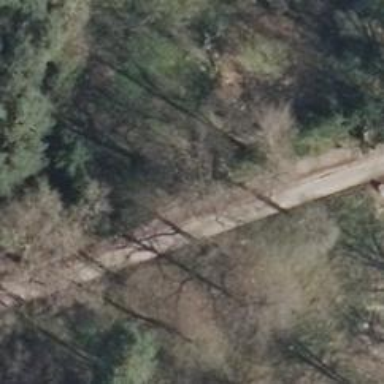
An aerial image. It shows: Deciduous tree with broadleaved leaves.